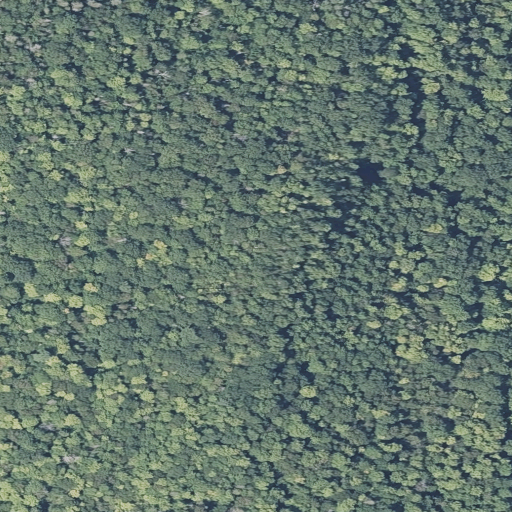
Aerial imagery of mountain in Maine named Hatch Hill containing deciduous forest, mixed forest, and open development